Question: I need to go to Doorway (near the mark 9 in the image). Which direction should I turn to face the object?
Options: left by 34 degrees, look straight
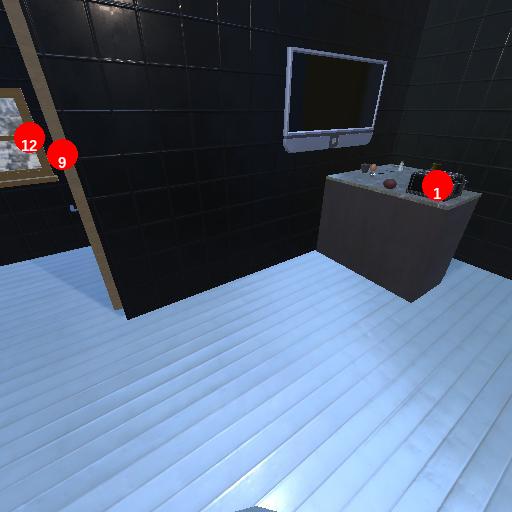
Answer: left by 34 degrees